Field crop: tomato
Growth stage: 1
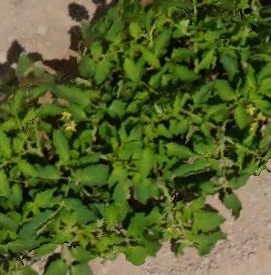
Species: tomato